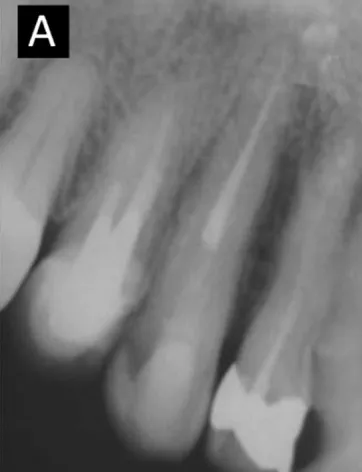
Two years follow-up;. Radiographic.
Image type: radiology (x_ray)